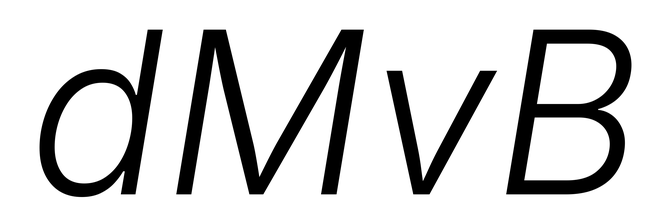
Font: Inter-Italic_Light_Italic